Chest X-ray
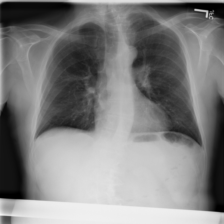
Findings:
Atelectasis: negative
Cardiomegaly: negative
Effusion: negative
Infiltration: negative
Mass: negative
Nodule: negative
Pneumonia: negative
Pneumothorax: negative
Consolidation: negative
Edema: negative
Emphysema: negative
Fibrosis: negative
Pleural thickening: negative
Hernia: negative